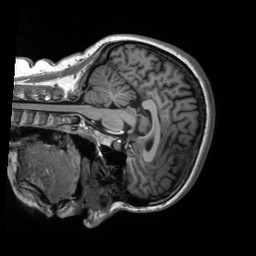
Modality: T1w
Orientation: sagittal
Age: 29
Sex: female
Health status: healthy
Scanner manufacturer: siemens
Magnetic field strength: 3 T
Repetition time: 2.53 s
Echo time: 0.00219 s